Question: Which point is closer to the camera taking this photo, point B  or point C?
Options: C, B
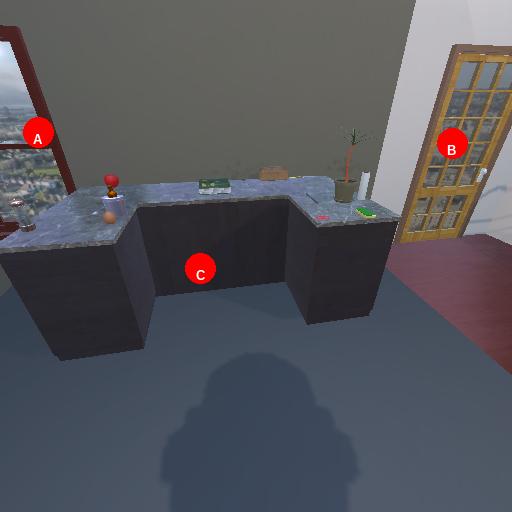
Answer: C